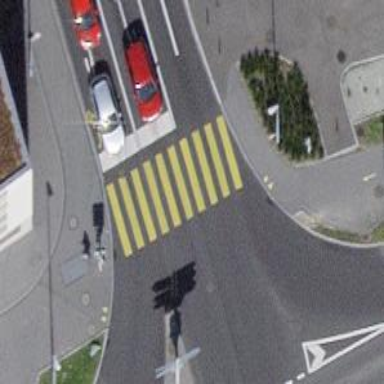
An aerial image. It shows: Road crossing with traffic signals.